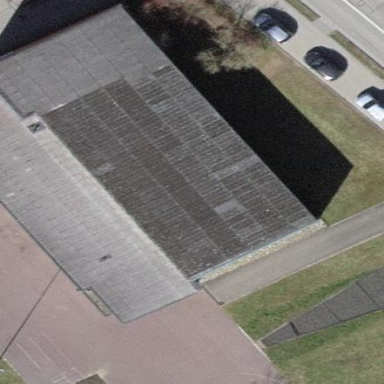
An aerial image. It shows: Building with flat roof painted in dimgray. The building itself is firebrick in color.